Question: My app is showing iMessages ViewController via UIActivityController. However, the colors of labels are all messed up (blue so they are barely visible). I think this is because the view controller is using my app's tint color. See below.

How can i fix this?
thanks!
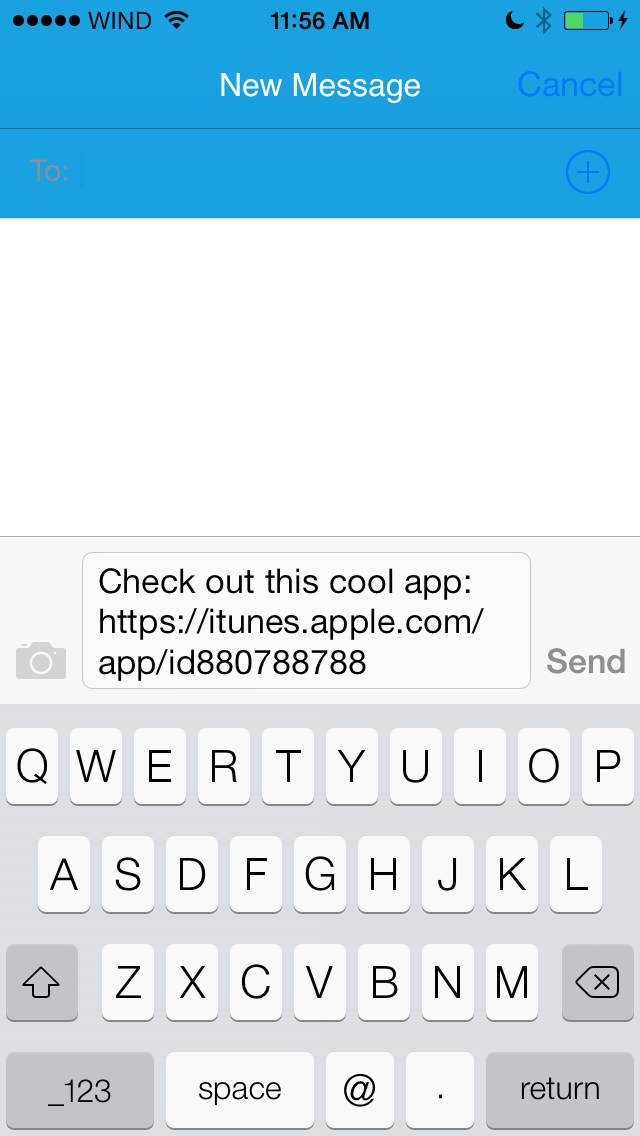
Answer: I ran into something similar with presenting 'MFMailComposerViewController' modally. Try setting the appearance of your app's tint color to 'nil' when presenting the activity controller, and then back to your desired app tint when it completes. Here's what I did with 'MFMailComposer'. You should be able to modify for your activity controller:
'''
...
[[UINavigationBar appearance] setBarTintColor:nil]; // Set to default before presenting
MFMailComposeViewController *mailVC = [[MFMailComposeViewController alloc] init];
mailVC.mailComposeDelegate = self;
[self.navigationController presentViewController:mailVC animated:YES completion:nil];
...
- (void)mailComposeController:(MFMailComposeViewController*)controller didFinishWithResult:(MFMailComposeResult)result error:(NSError*)error
{
[[UINavigationBar appearance] setBarTintColor:MyAppsCustomColor]; // set it back when finished
[self.navigationController dismissViewControllerAnimated:YES completion:nil];
}
'''
When I use this solution, it changes the nav bar appearance in the presented modal that is selected in the activity view controller (messages, mail, etc). I'm setting my app's nav bar appearance to blue in my delegate, and then back to blue in the completion block. The app's nav bar remains blue, and the presented messages/mail modal is shown with the default light gray nav bar.
'''
UIActivityViewController* avc =
[[UIActivityViewController alloc] initWithActivityItems:@[@""]
applicationActivities:nil];
avc.completionHandler = ^(NSString *activityType, BOOL completed) {
// ...
dispatch_async(dispatch_get_main_queue(), ^{
// Set tint color back to blue.
// This block is executed whether the user finishes or cancels.
[[UINavigationBar appearance] setBarTintColor:[UIColor blueColor]];
[[self navigationController] setNeedsStatusBarAppearanceUpdate];
});
};
[[UINavigationBar appearance] setBarTintColor:nil];
[self presentViewController:avc animated:YES completion:nil];
'''